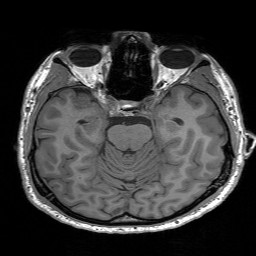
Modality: T1w
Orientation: coronal
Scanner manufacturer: siemens
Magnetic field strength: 3 T